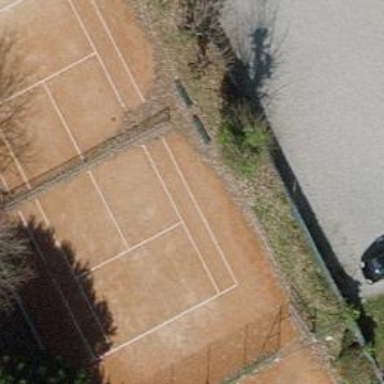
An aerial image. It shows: Tennis court on pitch.